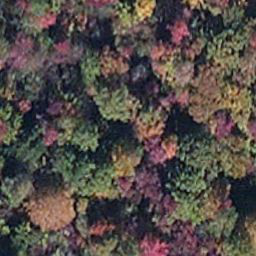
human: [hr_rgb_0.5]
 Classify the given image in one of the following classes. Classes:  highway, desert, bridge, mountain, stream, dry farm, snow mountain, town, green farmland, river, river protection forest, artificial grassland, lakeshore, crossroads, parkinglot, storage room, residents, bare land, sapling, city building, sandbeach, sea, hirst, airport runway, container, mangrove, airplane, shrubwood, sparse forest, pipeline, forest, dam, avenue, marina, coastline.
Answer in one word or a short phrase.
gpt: mangrove